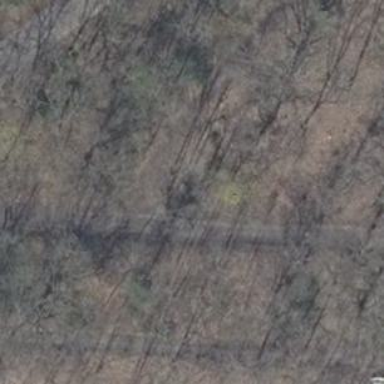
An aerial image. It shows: Dirt path.